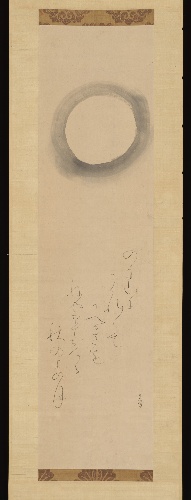
Title: 太田垣蓮月書 「野に山に」の歌|Waka Poem: “Across the fields and hills…”
Artist: Ōtagaki Rengetsu
Artist bio: Japanese, 1791–1875
Date: 19th century
Object type: Hanging scroll
Classification: Paintings
Medium: Hanging scroll; ink on paper
Culture: Japan
Period: Edo period (1615–1868)
Dimensions: Image: 39 15/16 × 10 1/4 in. (101.5 × 26 cm)
Overall with mounting: 67 11/16 × 15 3/4 in. (172 × 40 cm)
Overall with knobs: 67 11/16 × 17 15/16 in. (171.9 × 45.6 cm)
Department: Asian Art
Credit line: Mary and Cheney Cowles Collection, Gift of Mary and Cheney Cowles, 2018
Accession year: 2018
Repository: Metropolitan Museum of Art, New York, NY
Tags: Poetry